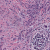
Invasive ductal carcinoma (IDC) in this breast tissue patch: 1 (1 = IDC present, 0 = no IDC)